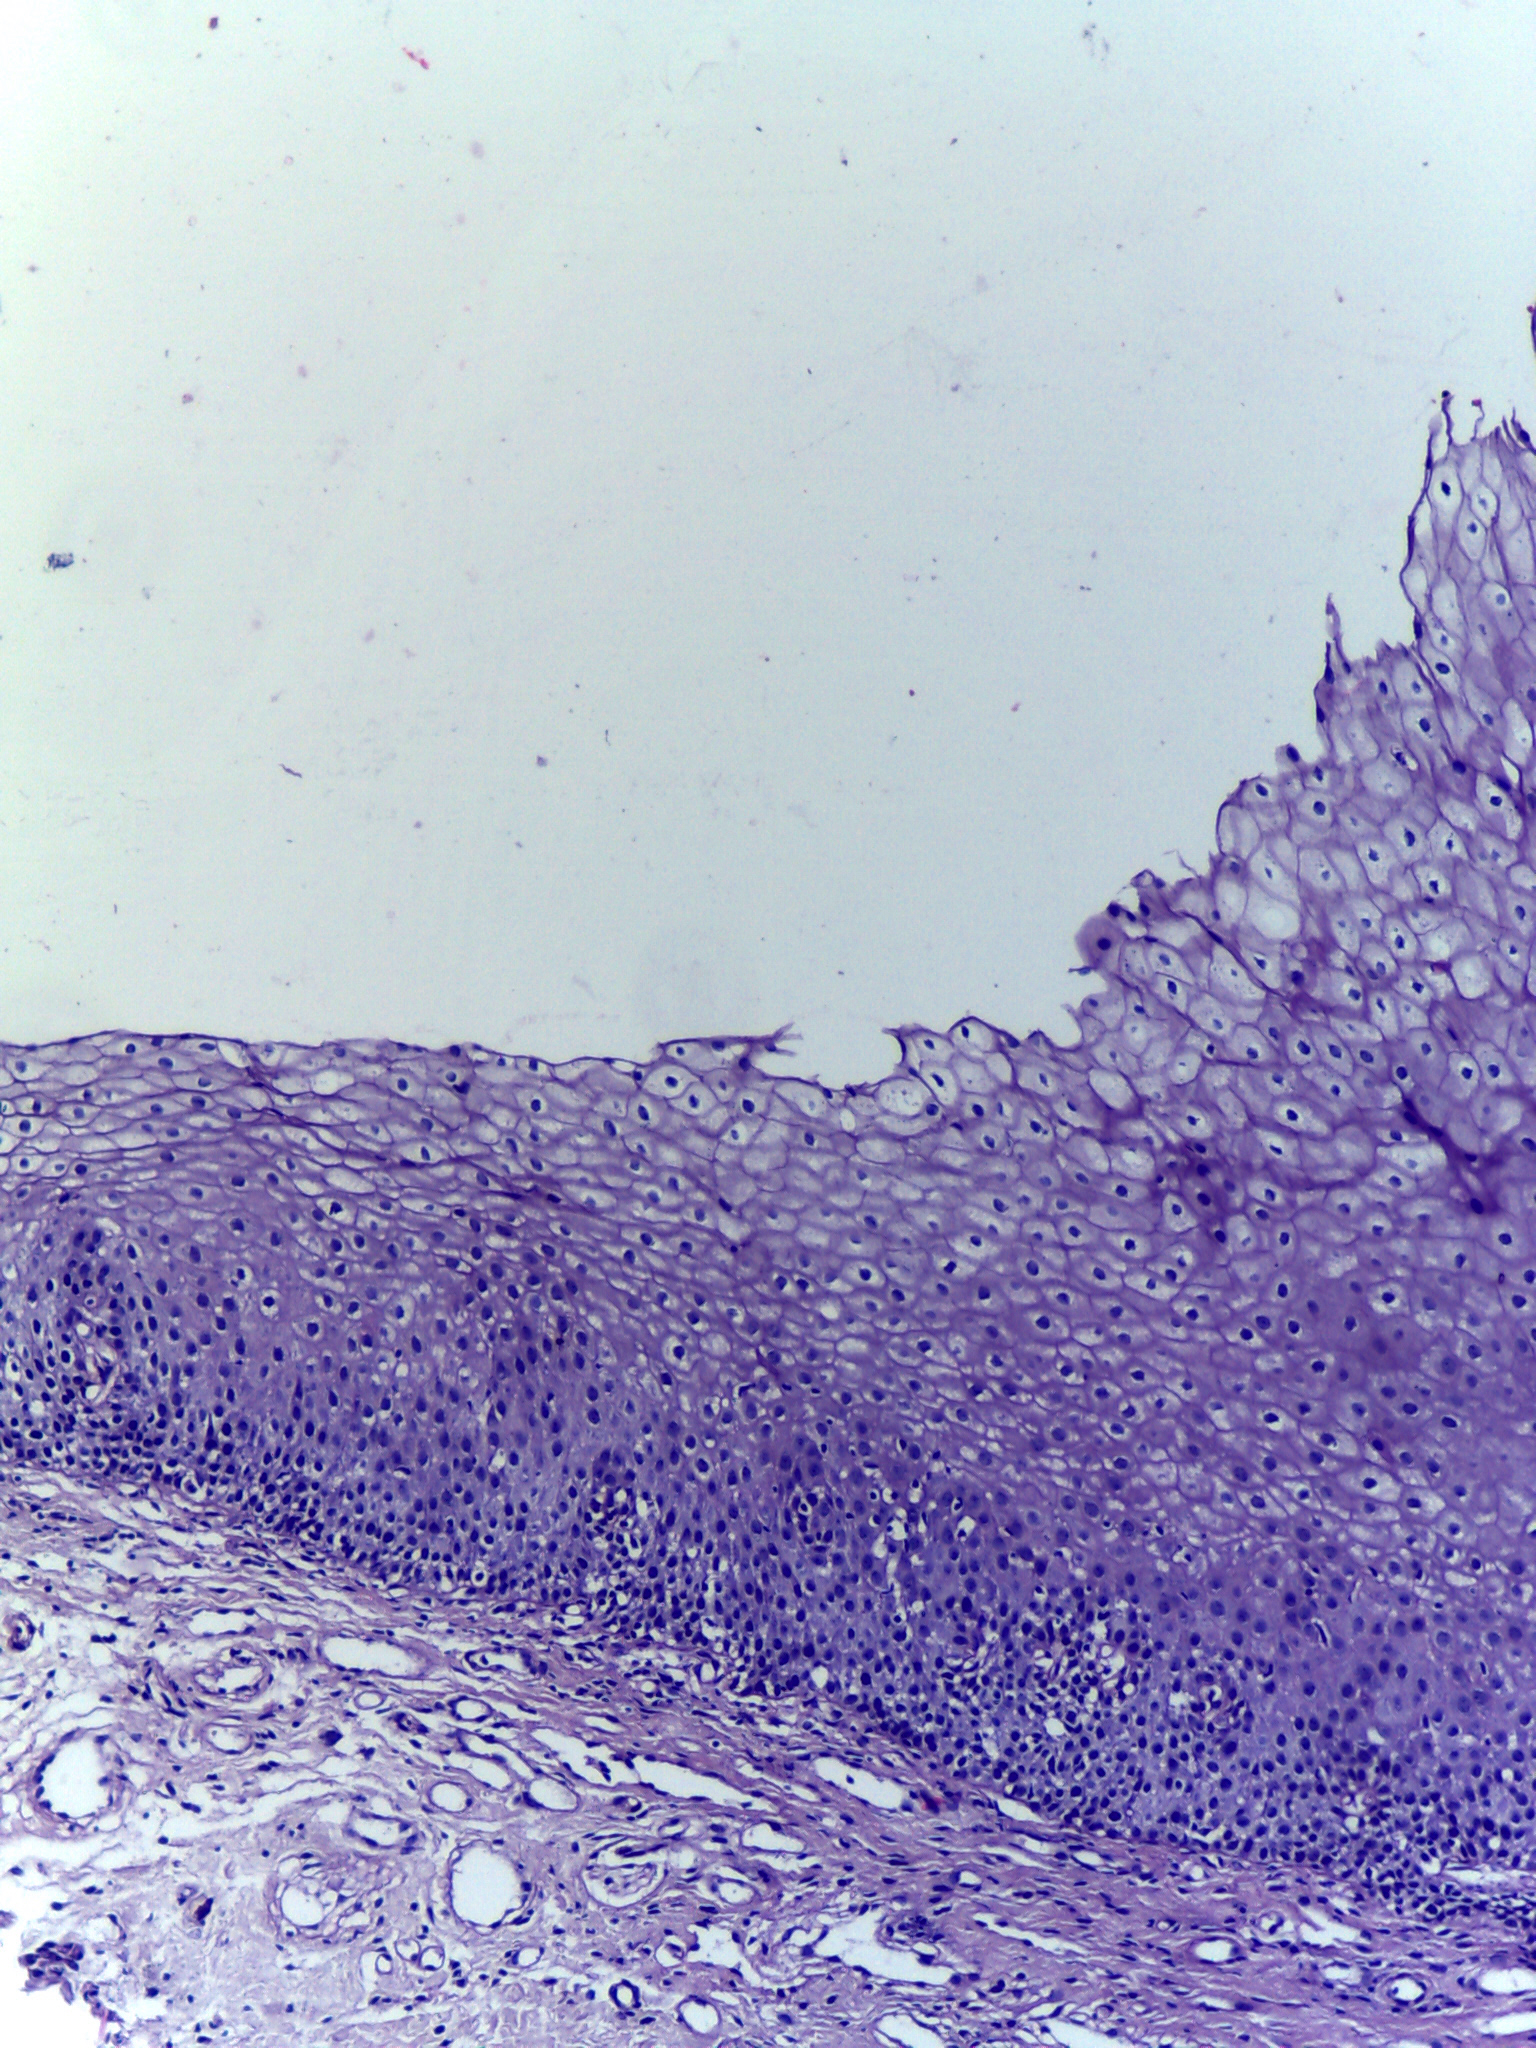
Diagnosis: OSCC